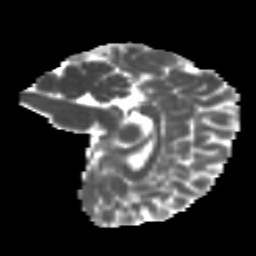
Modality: MD
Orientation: sagittal
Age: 15
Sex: female
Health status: ill
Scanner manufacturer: ge
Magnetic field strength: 3 T
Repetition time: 6.752 s
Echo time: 0.079 s